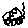
Label: car